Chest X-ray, AP view. Patient: 21 years old, sex M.
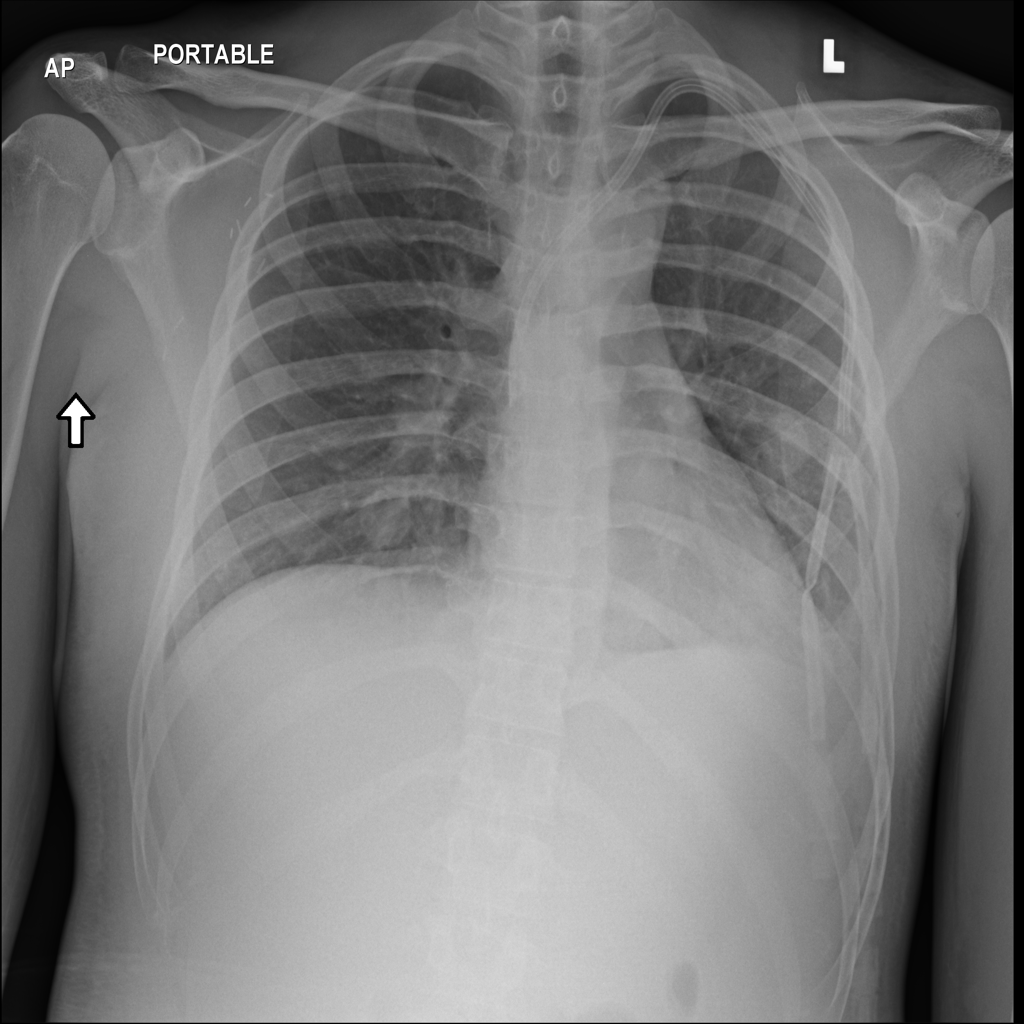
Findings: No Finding